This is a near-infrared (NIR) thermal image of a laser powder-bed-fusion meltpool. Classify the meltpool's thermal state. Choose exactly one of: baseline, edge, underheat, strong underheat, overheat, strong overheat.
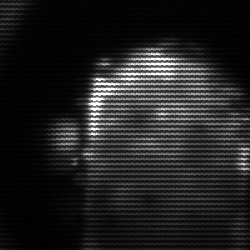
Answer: baseline